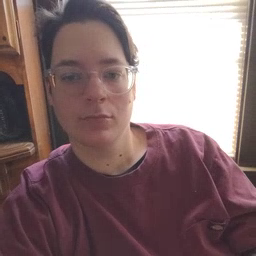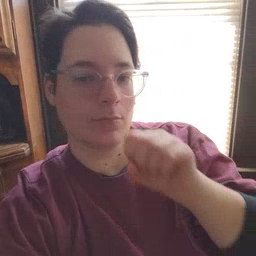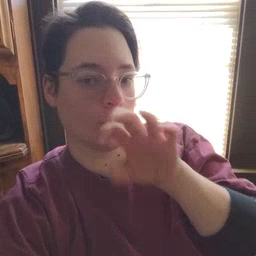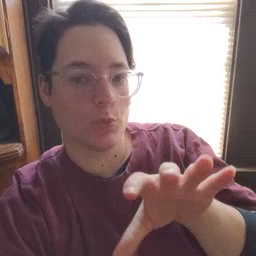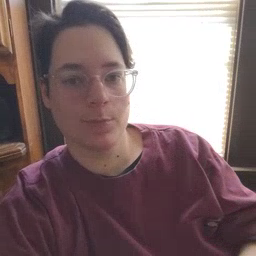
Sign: blow